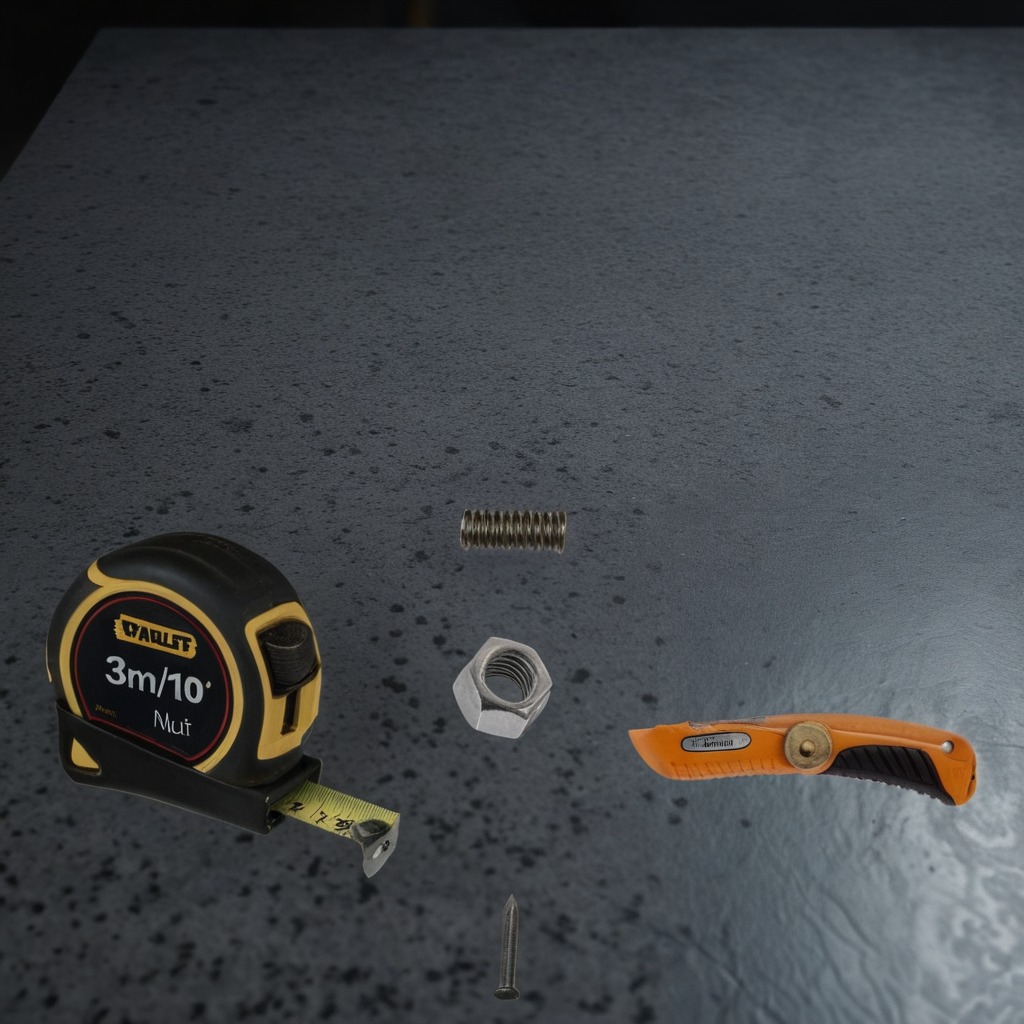
A utility knife, a measuring tape, an iron nail, a coiled metal spring, and a metal nut are lying on a clean granite table inside a workshop at night.